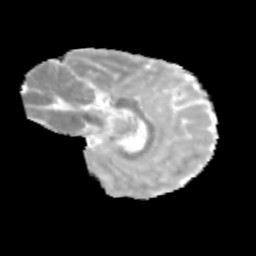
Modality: MD
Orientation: sagittal
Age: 10
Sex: male
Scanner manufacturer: siemens
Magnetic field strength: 3 T
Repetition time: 3.8 s
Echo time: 0.07 s